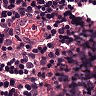
Metastatic tissue present: yes